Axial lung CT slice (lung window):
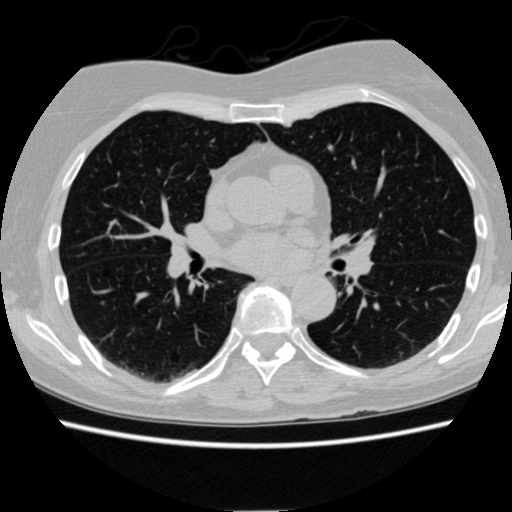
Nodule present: no